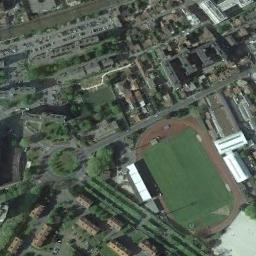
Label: ground_track_field